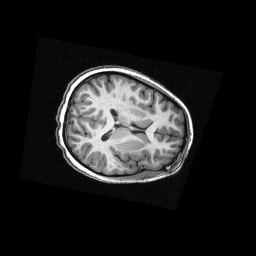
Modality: T1w
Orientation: axial
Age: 9
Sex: female
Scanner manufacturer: siemens
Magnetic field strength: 3 T
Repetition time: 2.3 s
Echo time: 0.00336 s